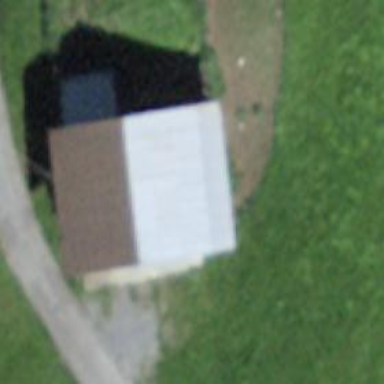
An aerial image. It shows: Rural barn.